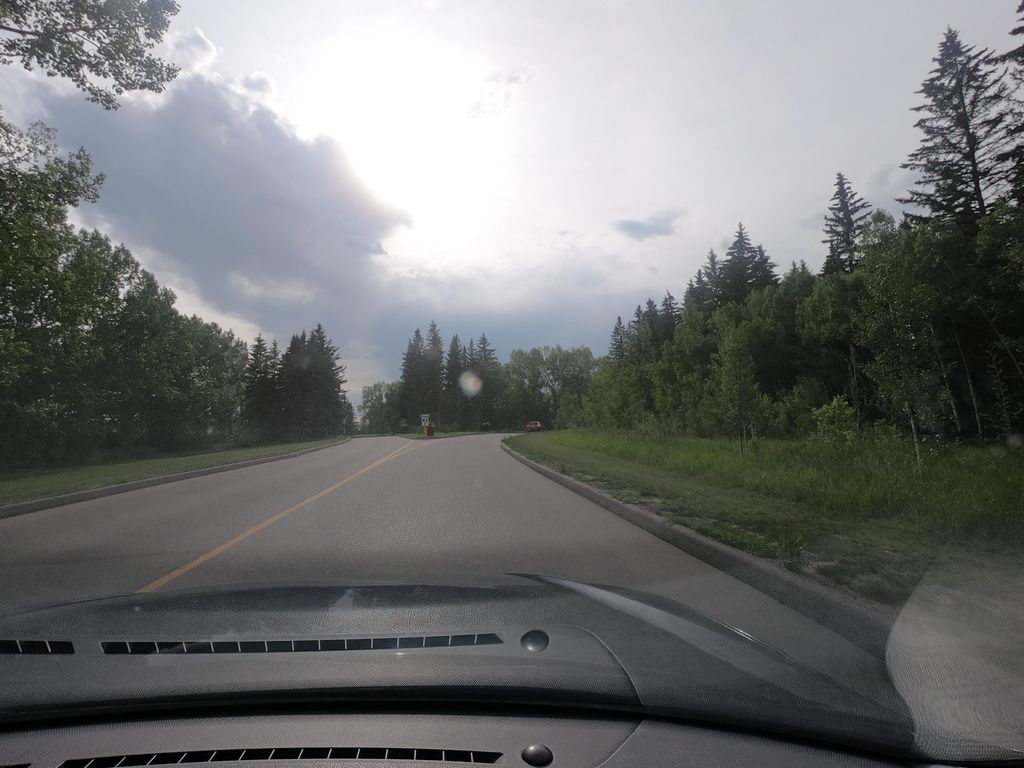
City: calgary